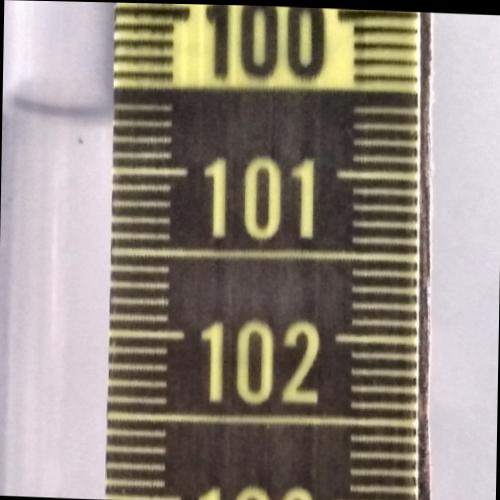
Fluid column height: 100.7 cm